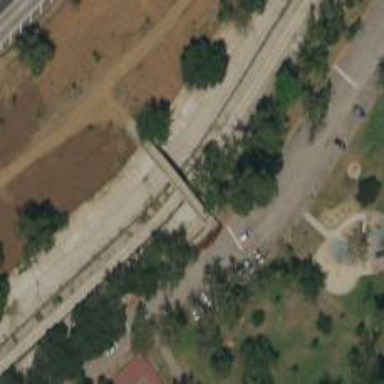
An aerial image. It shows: Footway on bridge.